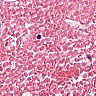
Metastatic tissue present: no